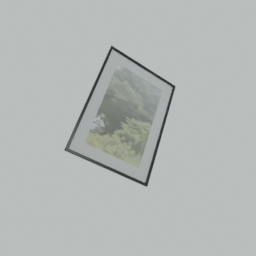
Label: decoration